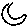
Label: moon